Question: I have a Model, subclass of 'NSObject', looks like as below.
'''
class ConfigDao: NSObject {
var categoriesVer : Int32 = Int32()
var fireBallIP : String = String ()
var fireBallPort : Int32 = Int32()
var isAppManagerAvailable : Bool = Bool()
var timePerQuestion : String = String ()
var isFireballAvailable : Bool = Bool ()
}
'''
I have download 'NSMutableData' and made 'JSON' from it using 'NSJSONSerialization'.
My Code is
'''
func parserConfigData (data :NSMutableData) -> ConfigDao{
var error : NSError?
var json = NSJSONSerialization.JSONObjectWithData(data, options: NSJSONReadingOptions.MutableContainers, error: &error) as NSDictionary
var configDao : ConfigDao = ConfigDao()
println("Print Config \(json)")
configDao.categoriesVer = json["CategoriesVer"] as Int32
configDao.fireBallIP = json["FireBallIP"] as String
configDao.fireBallPort = json["FireBallPort"] as Int32
configDao.isAppManagerAvailable = json["IsAppManagerAvailable"] as Bool
configDao.timePerQuestion = json["TimePerQuestion"] as String
configDao.isFireballAvailable = json["IsFireballAvailable"] as Bool
return configDao
}
'''
I get error
'''
Type ''Int32'' does not conform to protocol 'AnyObject'
'''
where I used 'Int32'.
Image Below

Thanks
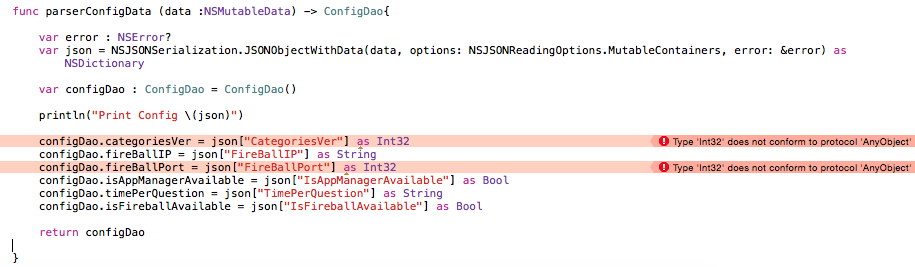
Answer: 'Int32' cannot be automatically bridged from Objective-C 'NSNumber'.
See <URL>:
> All of the following types are automatically bridged to NSNumber:- - - - -
So you have to do like this:
'''
configDao.categoriesVer = Int32(json["CategoriesVer"] as Int)
'''
BTW, why you use 'Int32'? If you don't have any specific reason, <URL>.